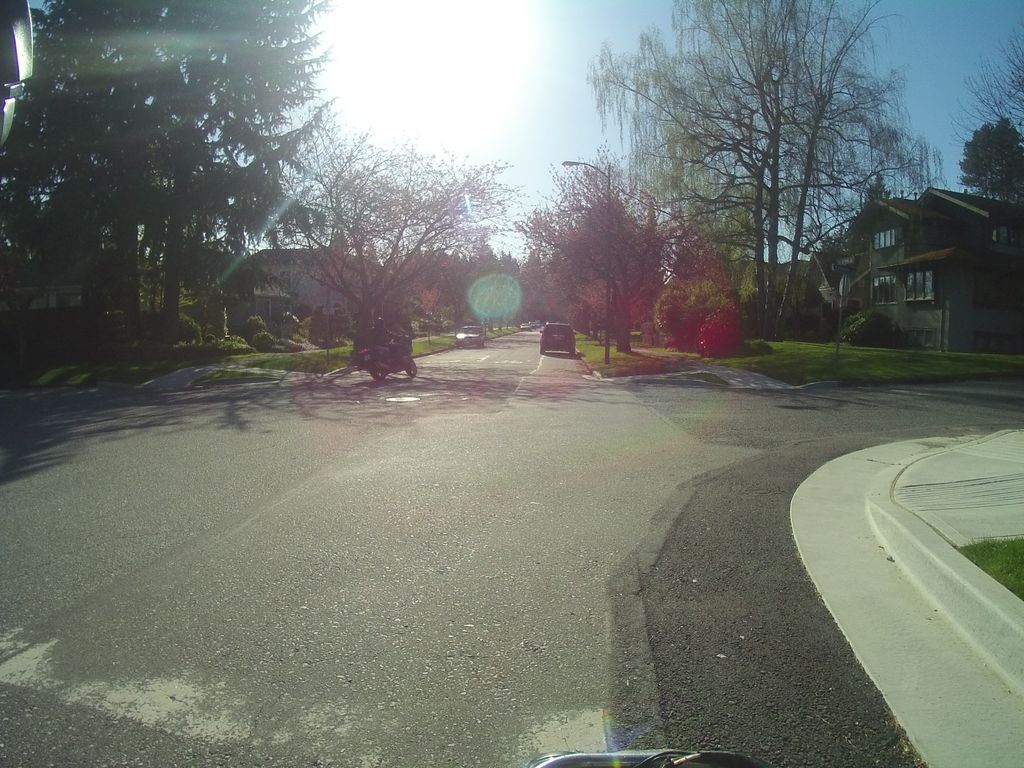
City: vancouver